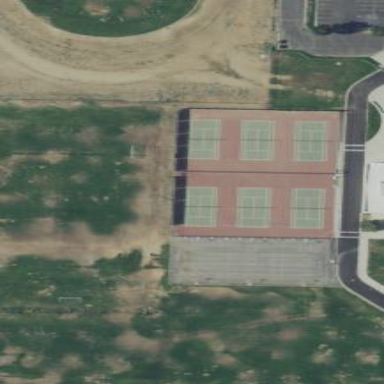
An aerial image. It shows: Tennis court on pitch.